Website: macys
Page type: account-selection
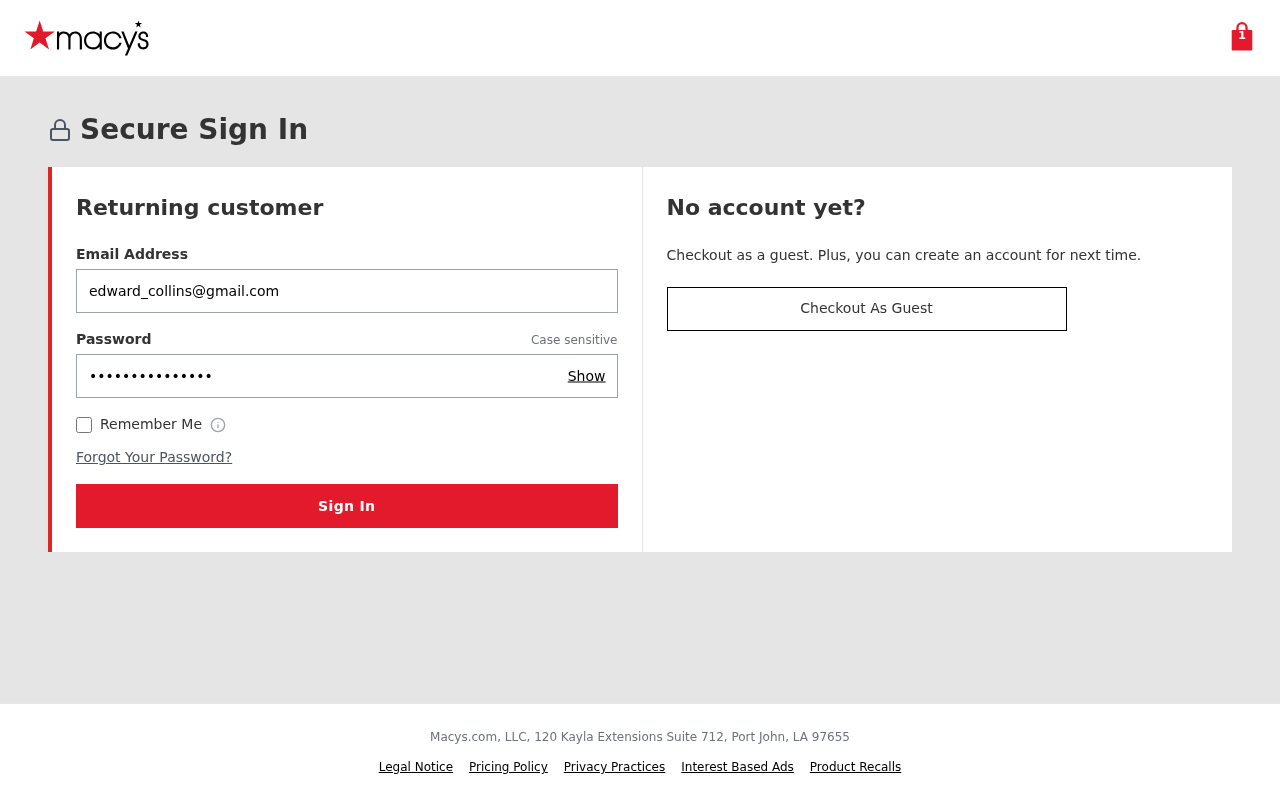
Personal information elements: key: PII_EMAIL
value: edward_collins@gmail.com
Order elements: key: ORDER_NUM_ITEMS
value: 1